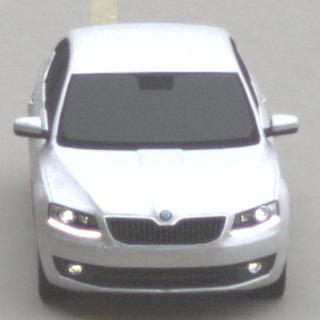
Make: Skoda
Model: Octavia 1.2 TSI
Detailed model: Octavia (III) Limousine
Model produced from: 2013/02
Model produced until: 2015/04
Doors: 5
Color: white
Road condition: dry road
Daytime: morning or afternoon
Contrast: low contrast